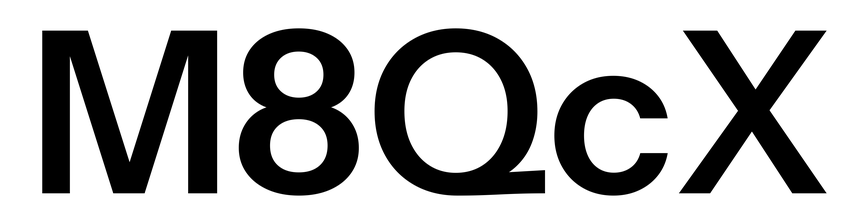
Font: InstrumentSans_SemiBold